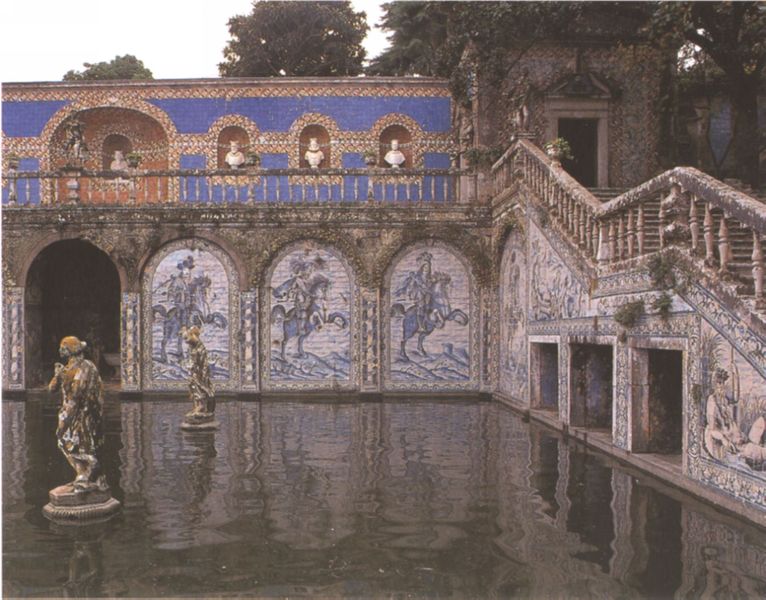
Titel: Palacio Fronteira
Standort: Benfica, Palacio Fronteira (EU - P)
Schlagwörter: baum, blau, meer, wasser, bäume, frauen, menschen, teich, grau, marmor, weiss, rot, ornament, alt, stehen, stein, hände, natur, spiegelung, brücke, figur, brunnen, pferde, reiter, garten, statue, bilder, türen, figuren, rundbogen, fluß, treppe, büste, wandgemälde, spiegeln, aufgang, geländer, tor, bucht, foto, bad, eingang, nische, außen, palast, balustrade, becken, fliesen, pool, mosaik, ritter, villa, skulpturen, statuen, rundbögen, grotte, ballustrade, muscheln, büsten, fotographie, wasserbecken, art deco, mosaike, lagune, öffnungen, nischen, balluster, stiege, moasik, skulptuen, +wasser